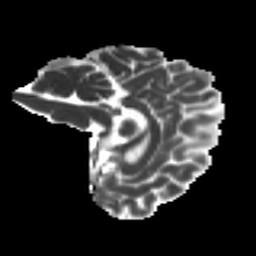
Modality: MD
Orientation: sagittal
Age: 22
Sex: female
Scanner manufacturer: ge
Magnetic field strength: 3 T
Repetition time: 7.8 s
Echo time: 0.0606 s